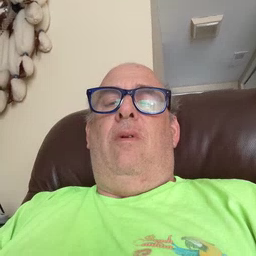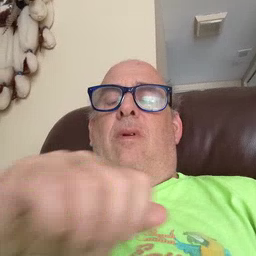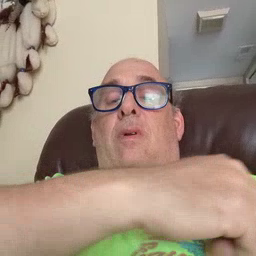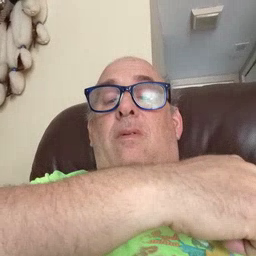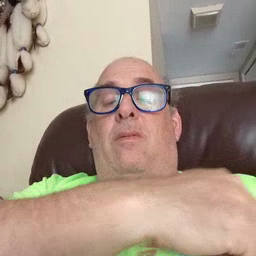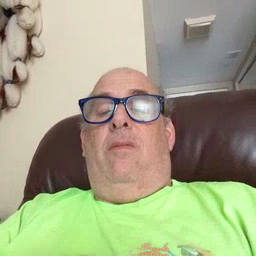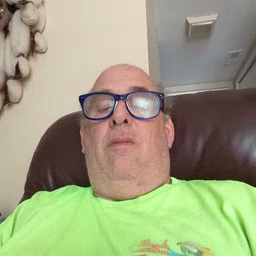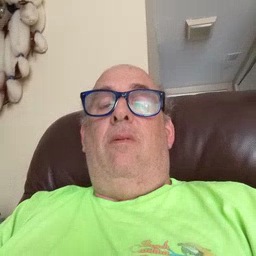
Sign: arm